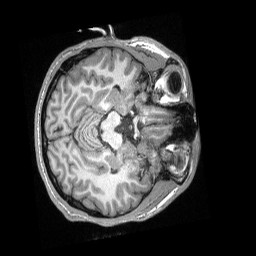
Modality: T1w
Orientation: axial
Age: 19
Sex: male
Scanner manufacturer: siemens
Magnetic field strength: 3 T
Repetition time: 2.3 s
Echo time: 0.00308 s